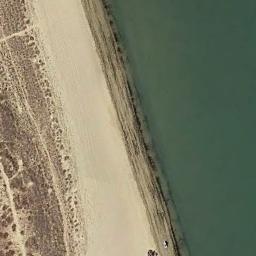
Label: beach